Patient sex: M
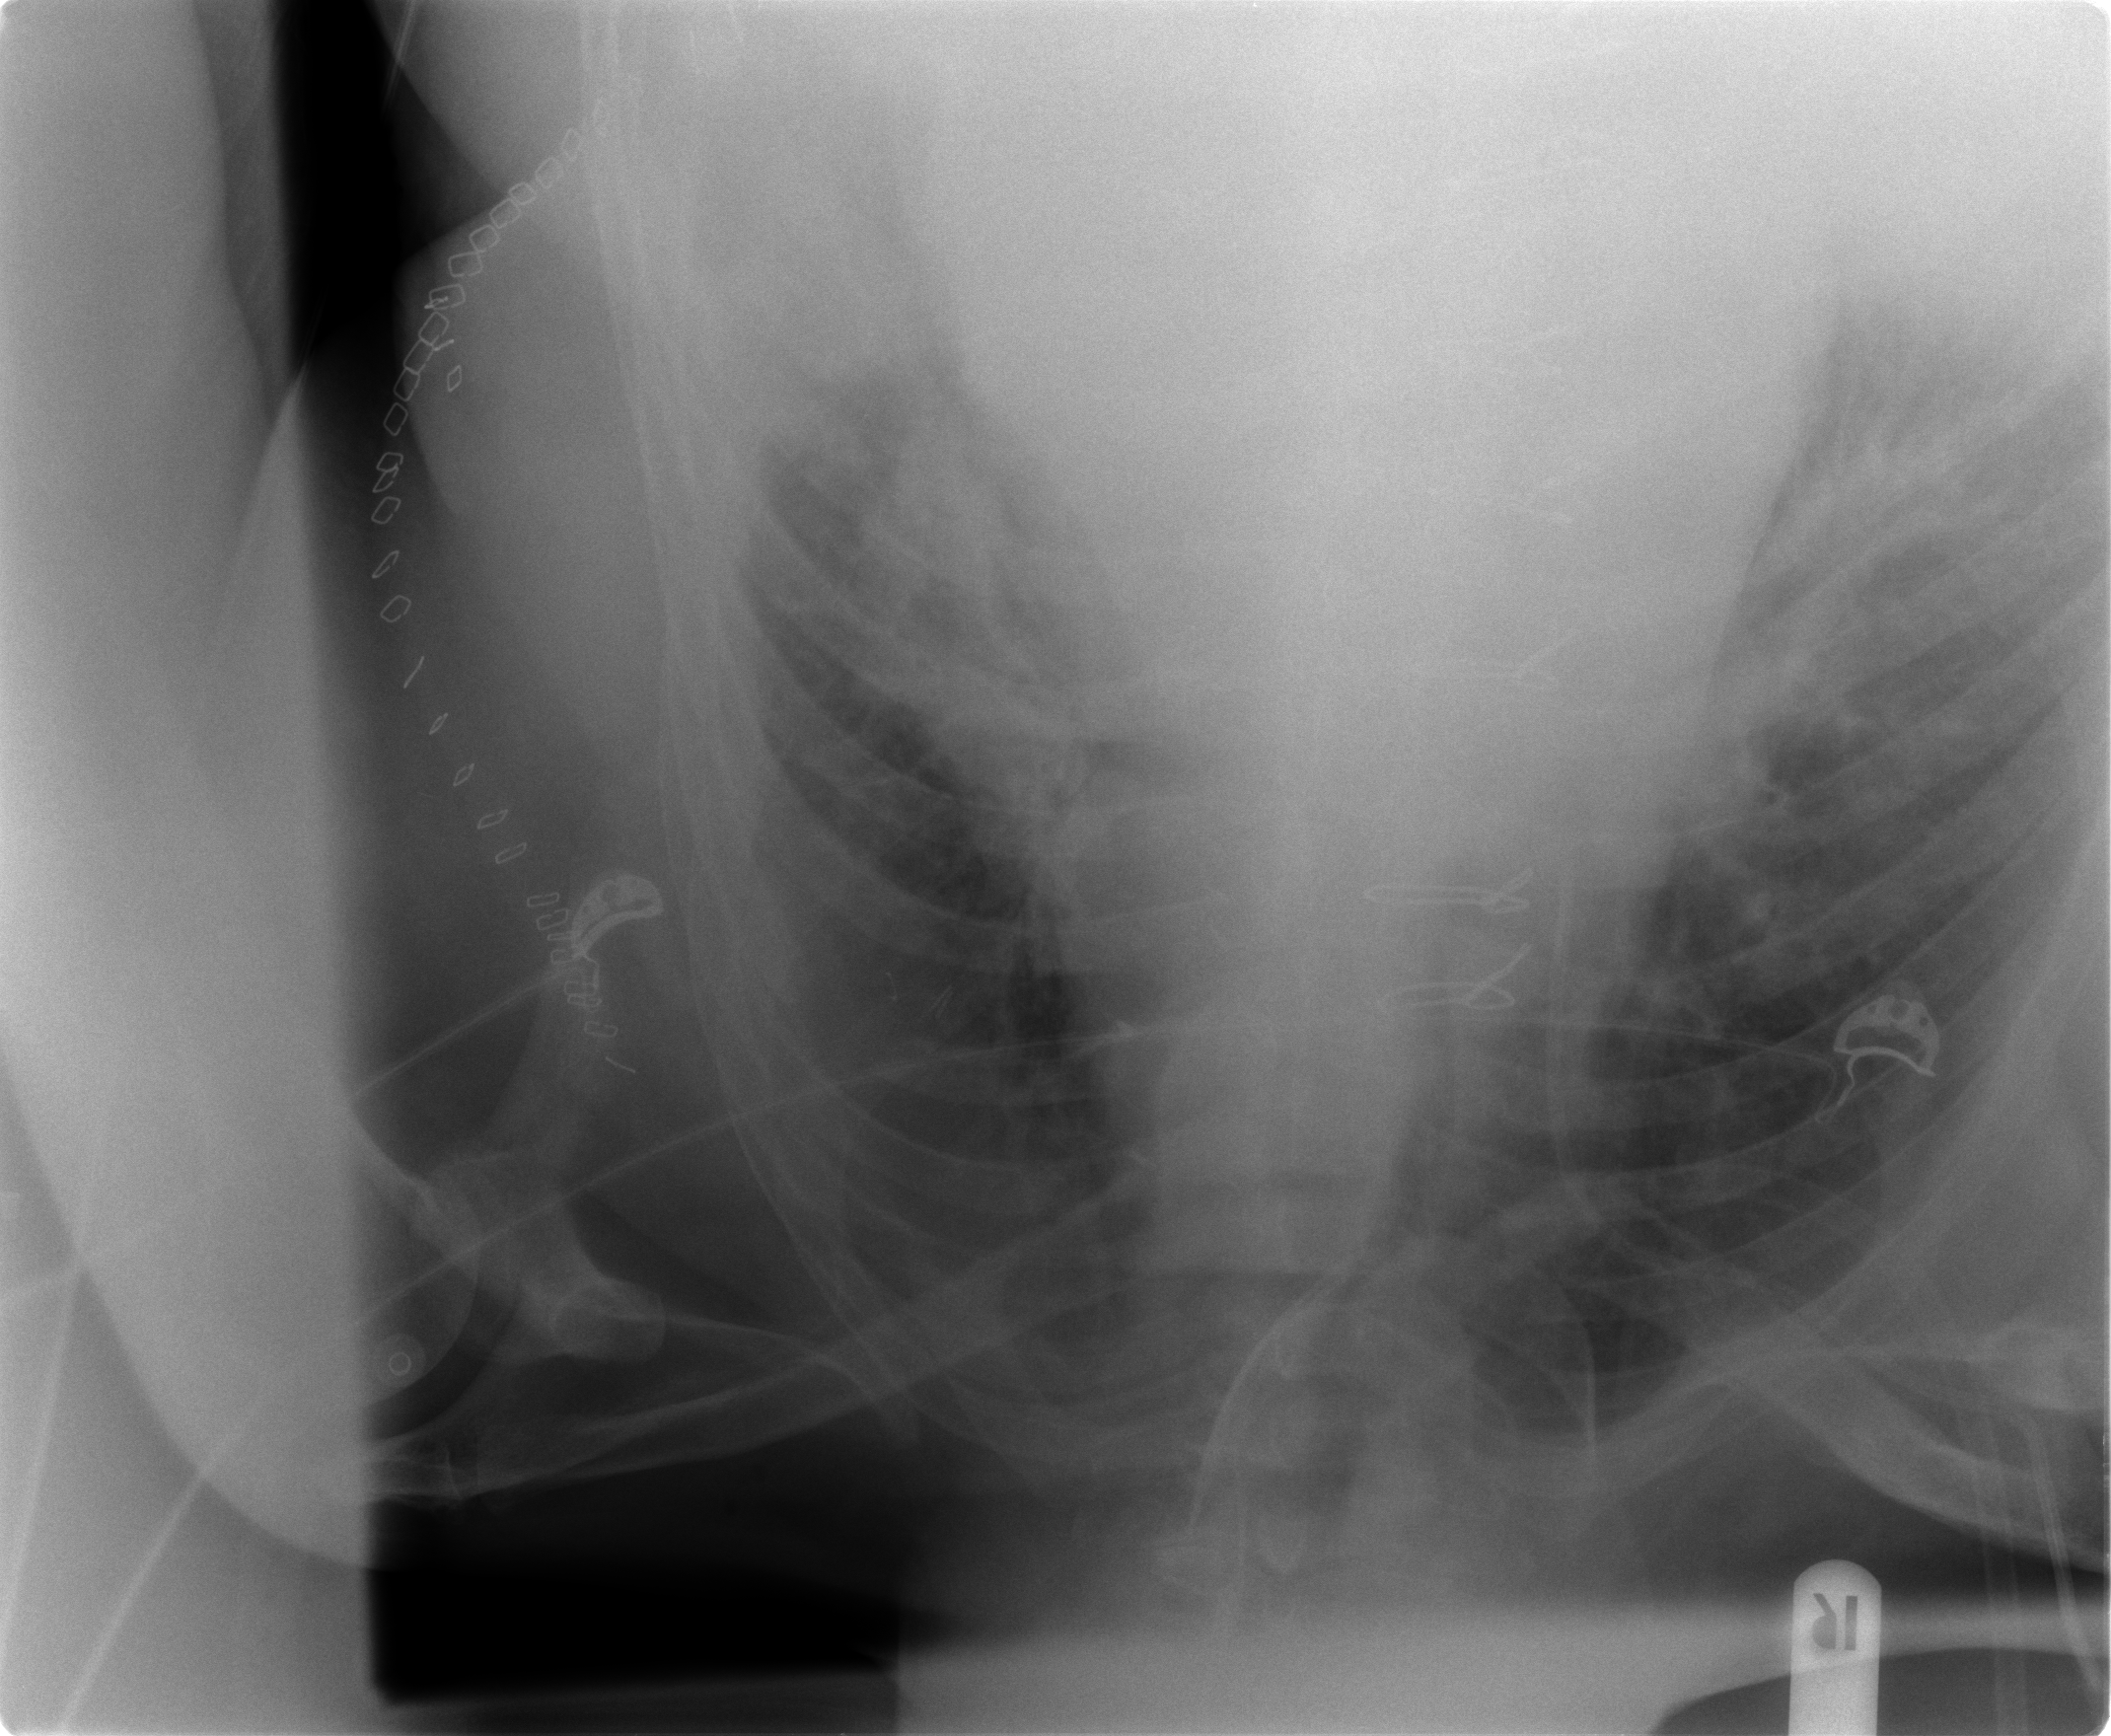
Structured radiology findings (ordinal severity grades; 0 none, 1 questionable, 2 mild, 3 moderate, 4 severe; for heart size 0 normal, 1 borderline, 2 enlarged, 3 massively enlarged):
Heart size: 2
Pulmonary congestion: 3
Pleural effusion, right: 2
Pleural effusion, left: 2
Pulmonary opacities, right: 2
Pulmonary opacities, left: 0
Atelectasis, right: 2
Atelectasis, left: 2